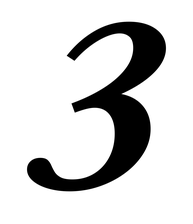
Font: LibreCaslonText-Italic_Bold_Italic